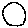
Label: circle